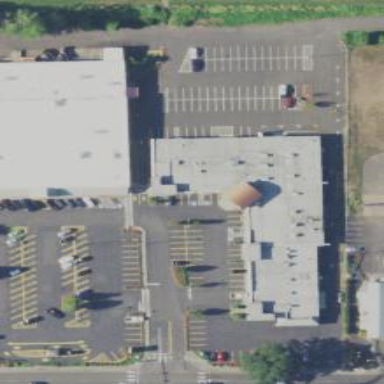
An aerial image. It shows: Healthcare clinic.